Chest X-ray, PA view. Patient: 58 years old, sex F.
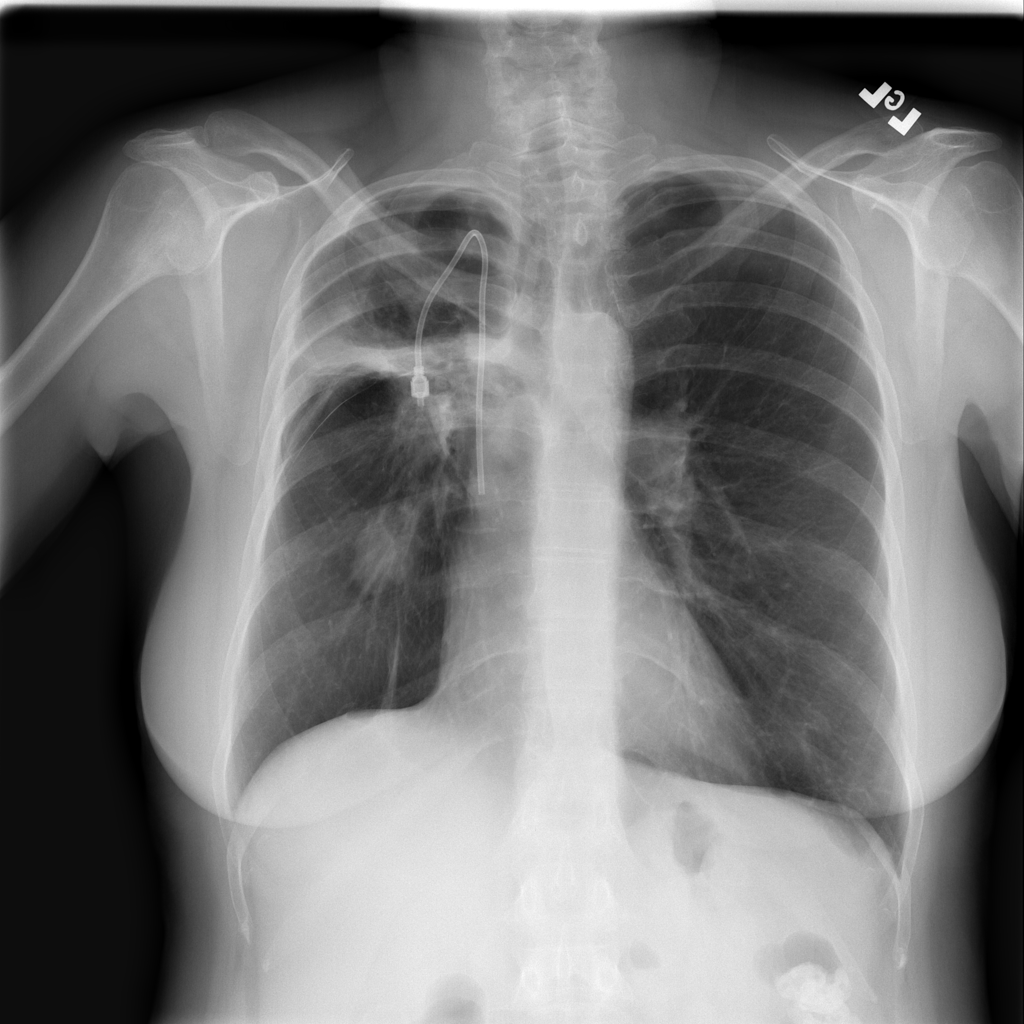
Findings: Atelectasis, Infiltration, Nodule